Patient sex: M
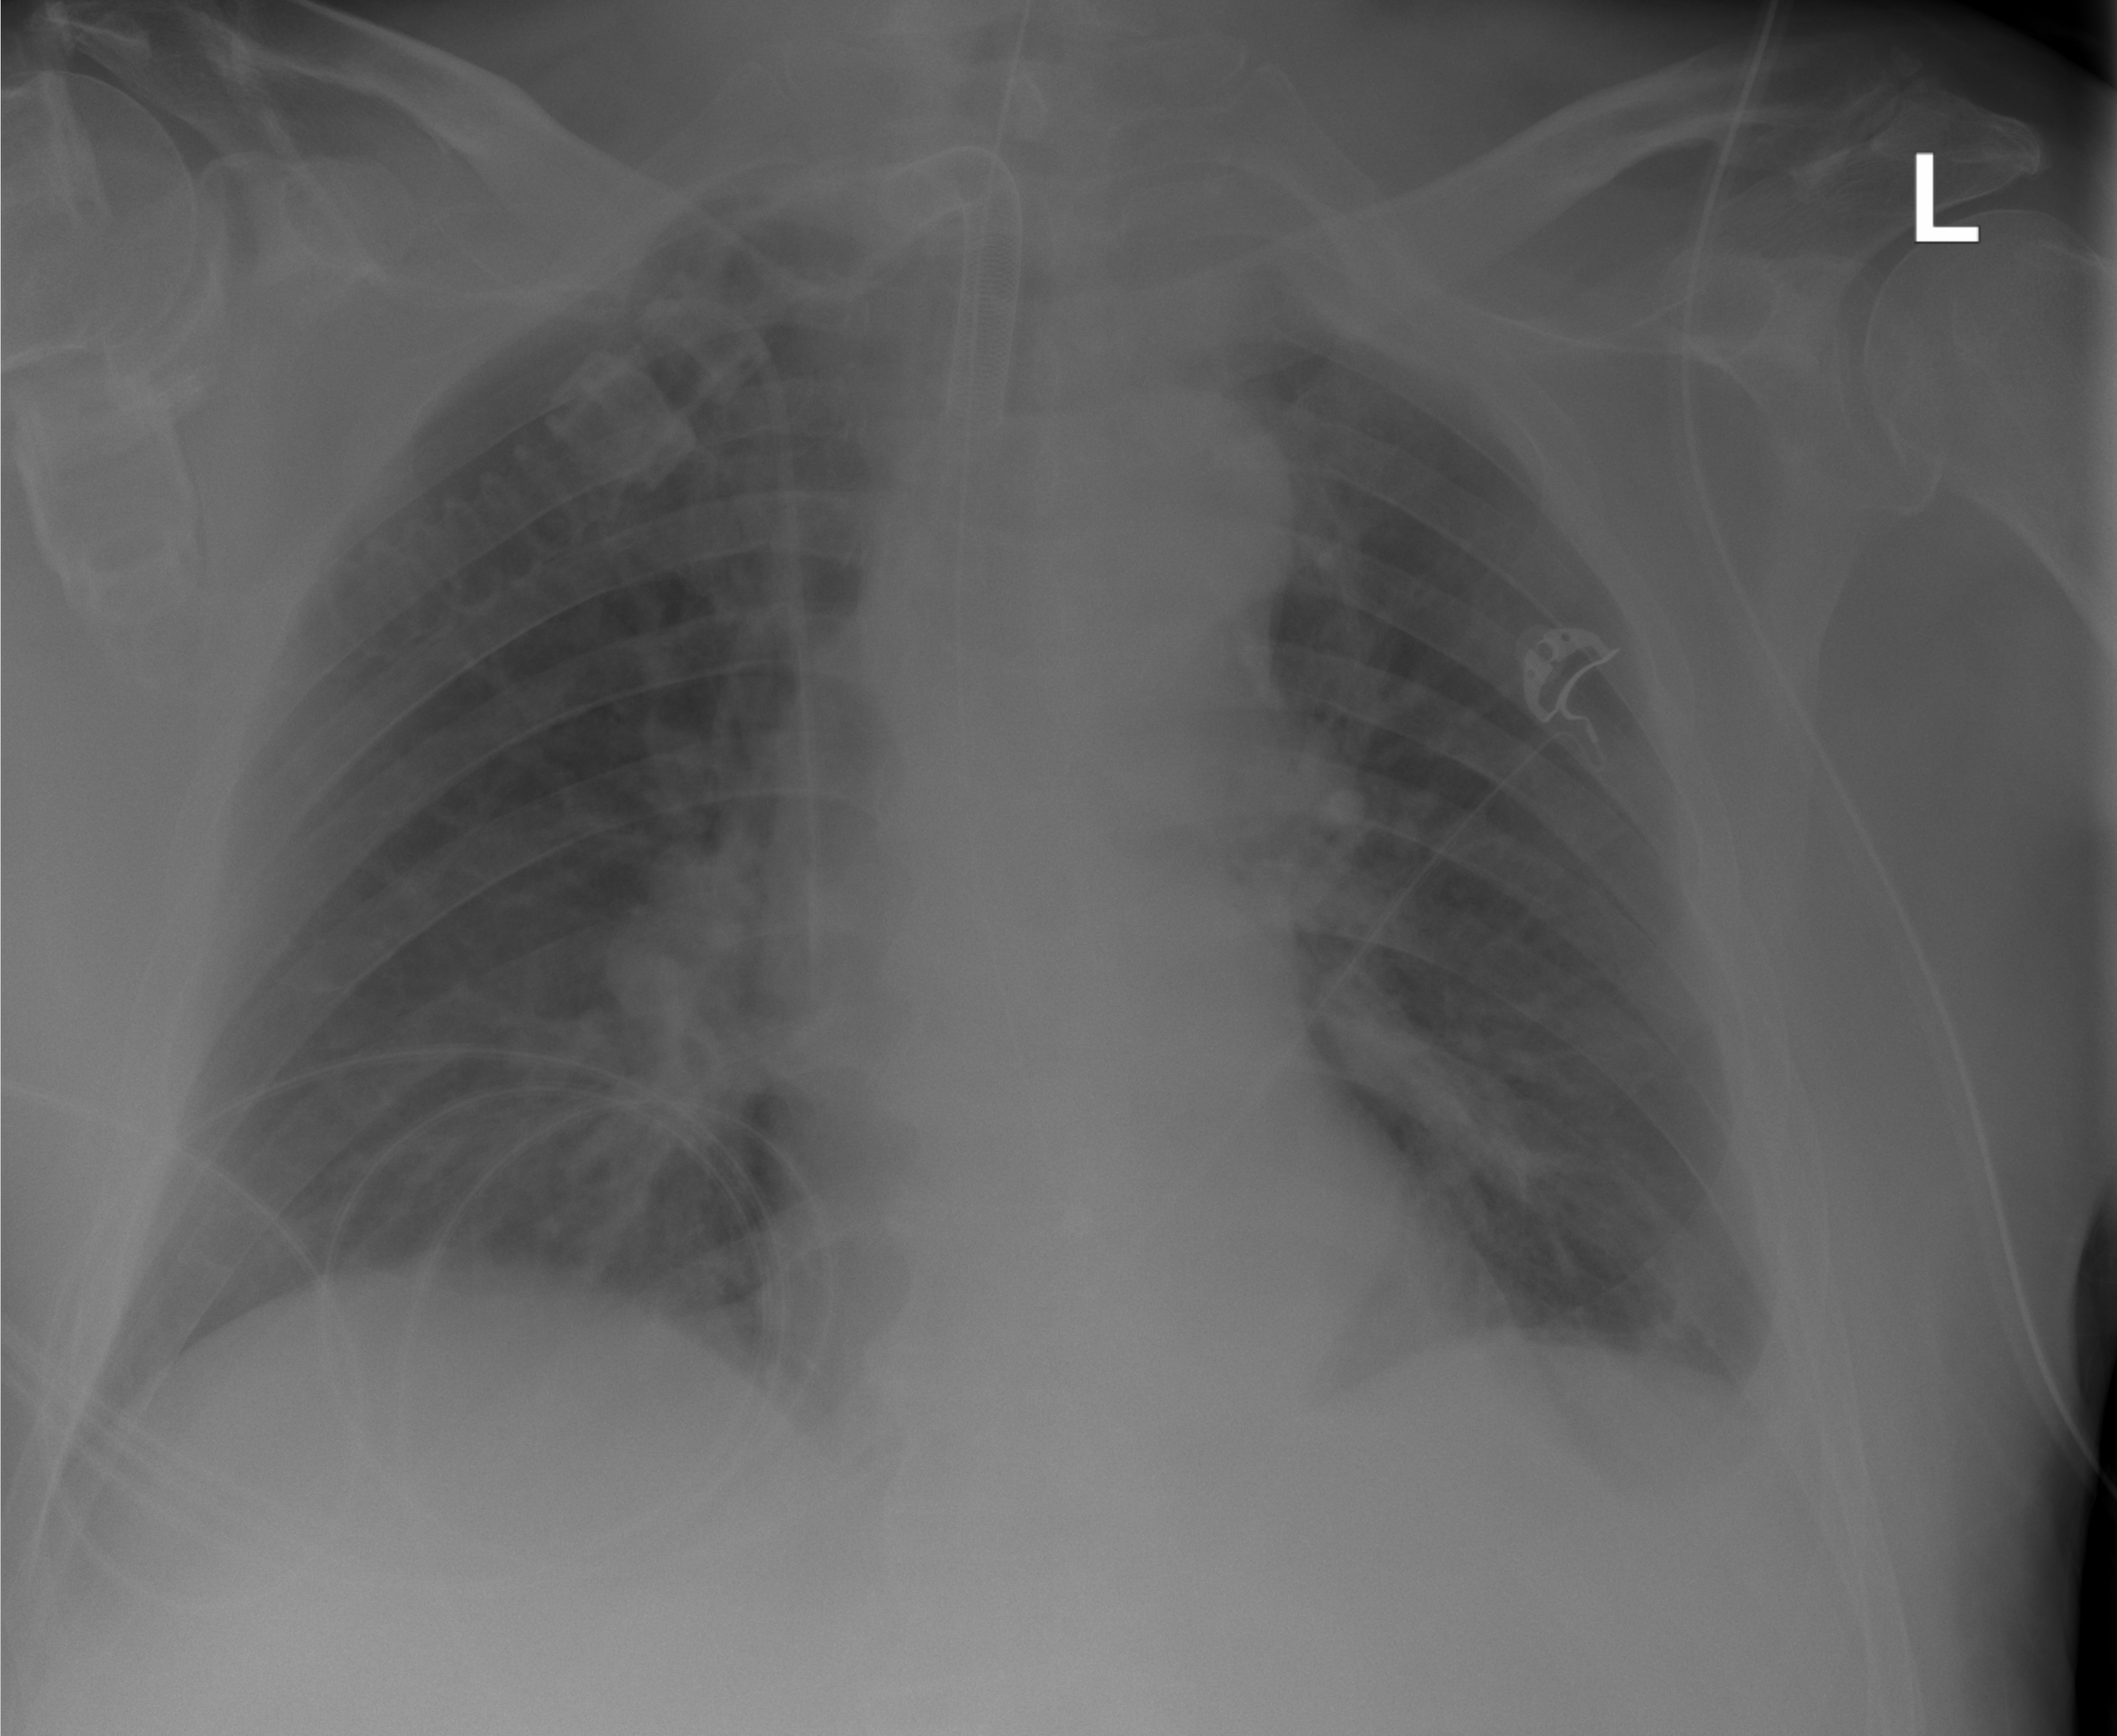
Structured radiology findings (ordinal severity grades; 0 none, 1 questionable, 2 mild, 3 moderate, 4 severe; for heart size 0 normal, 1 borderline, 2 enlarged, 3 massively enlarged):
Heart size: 0
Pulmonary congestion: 0
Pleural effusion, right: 1
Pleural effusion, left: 2
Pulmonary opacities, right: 0
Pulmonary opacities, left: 0
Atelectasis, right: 2
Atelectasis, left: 2